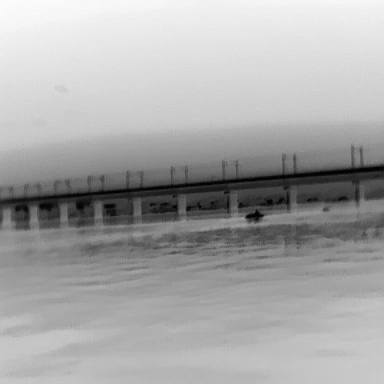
There are two objects shown in the infrared image, including a warship, and a canoe.